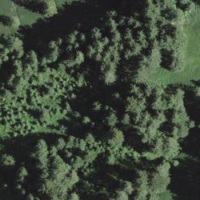
EUNIS habitat code: 44
Species observed at this site:
Dactylorhiza majalis